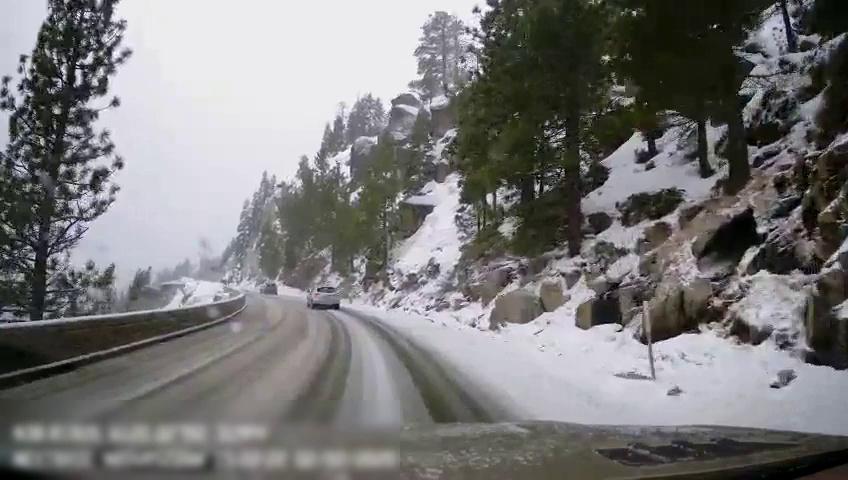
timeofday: Day
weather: Snowy
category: Drivable Space
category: Vehicles | SUV
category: Vehicles | Car